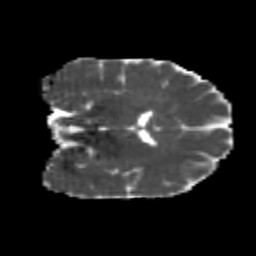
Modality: MD
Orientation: coronal
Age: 26
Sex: female
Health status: healthy
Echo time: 0.074 s